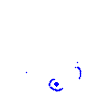
Particle: kaon